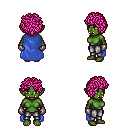
a pixel art fantasy rpg character, female body template, orc, green skin, blue cape, metal pants, pink curly afro hairstyle, metal gloves, four views (front, back, left, right), 2x2 character sprite sheet, small pixel art, hard edges, no anti-aliasing